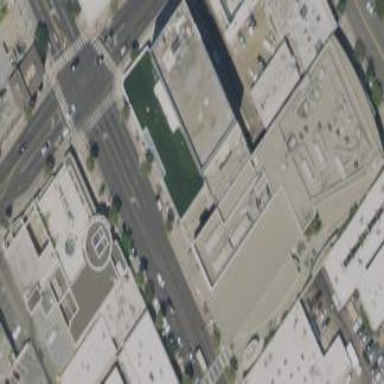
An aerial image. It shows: Commercial building.